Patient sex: M
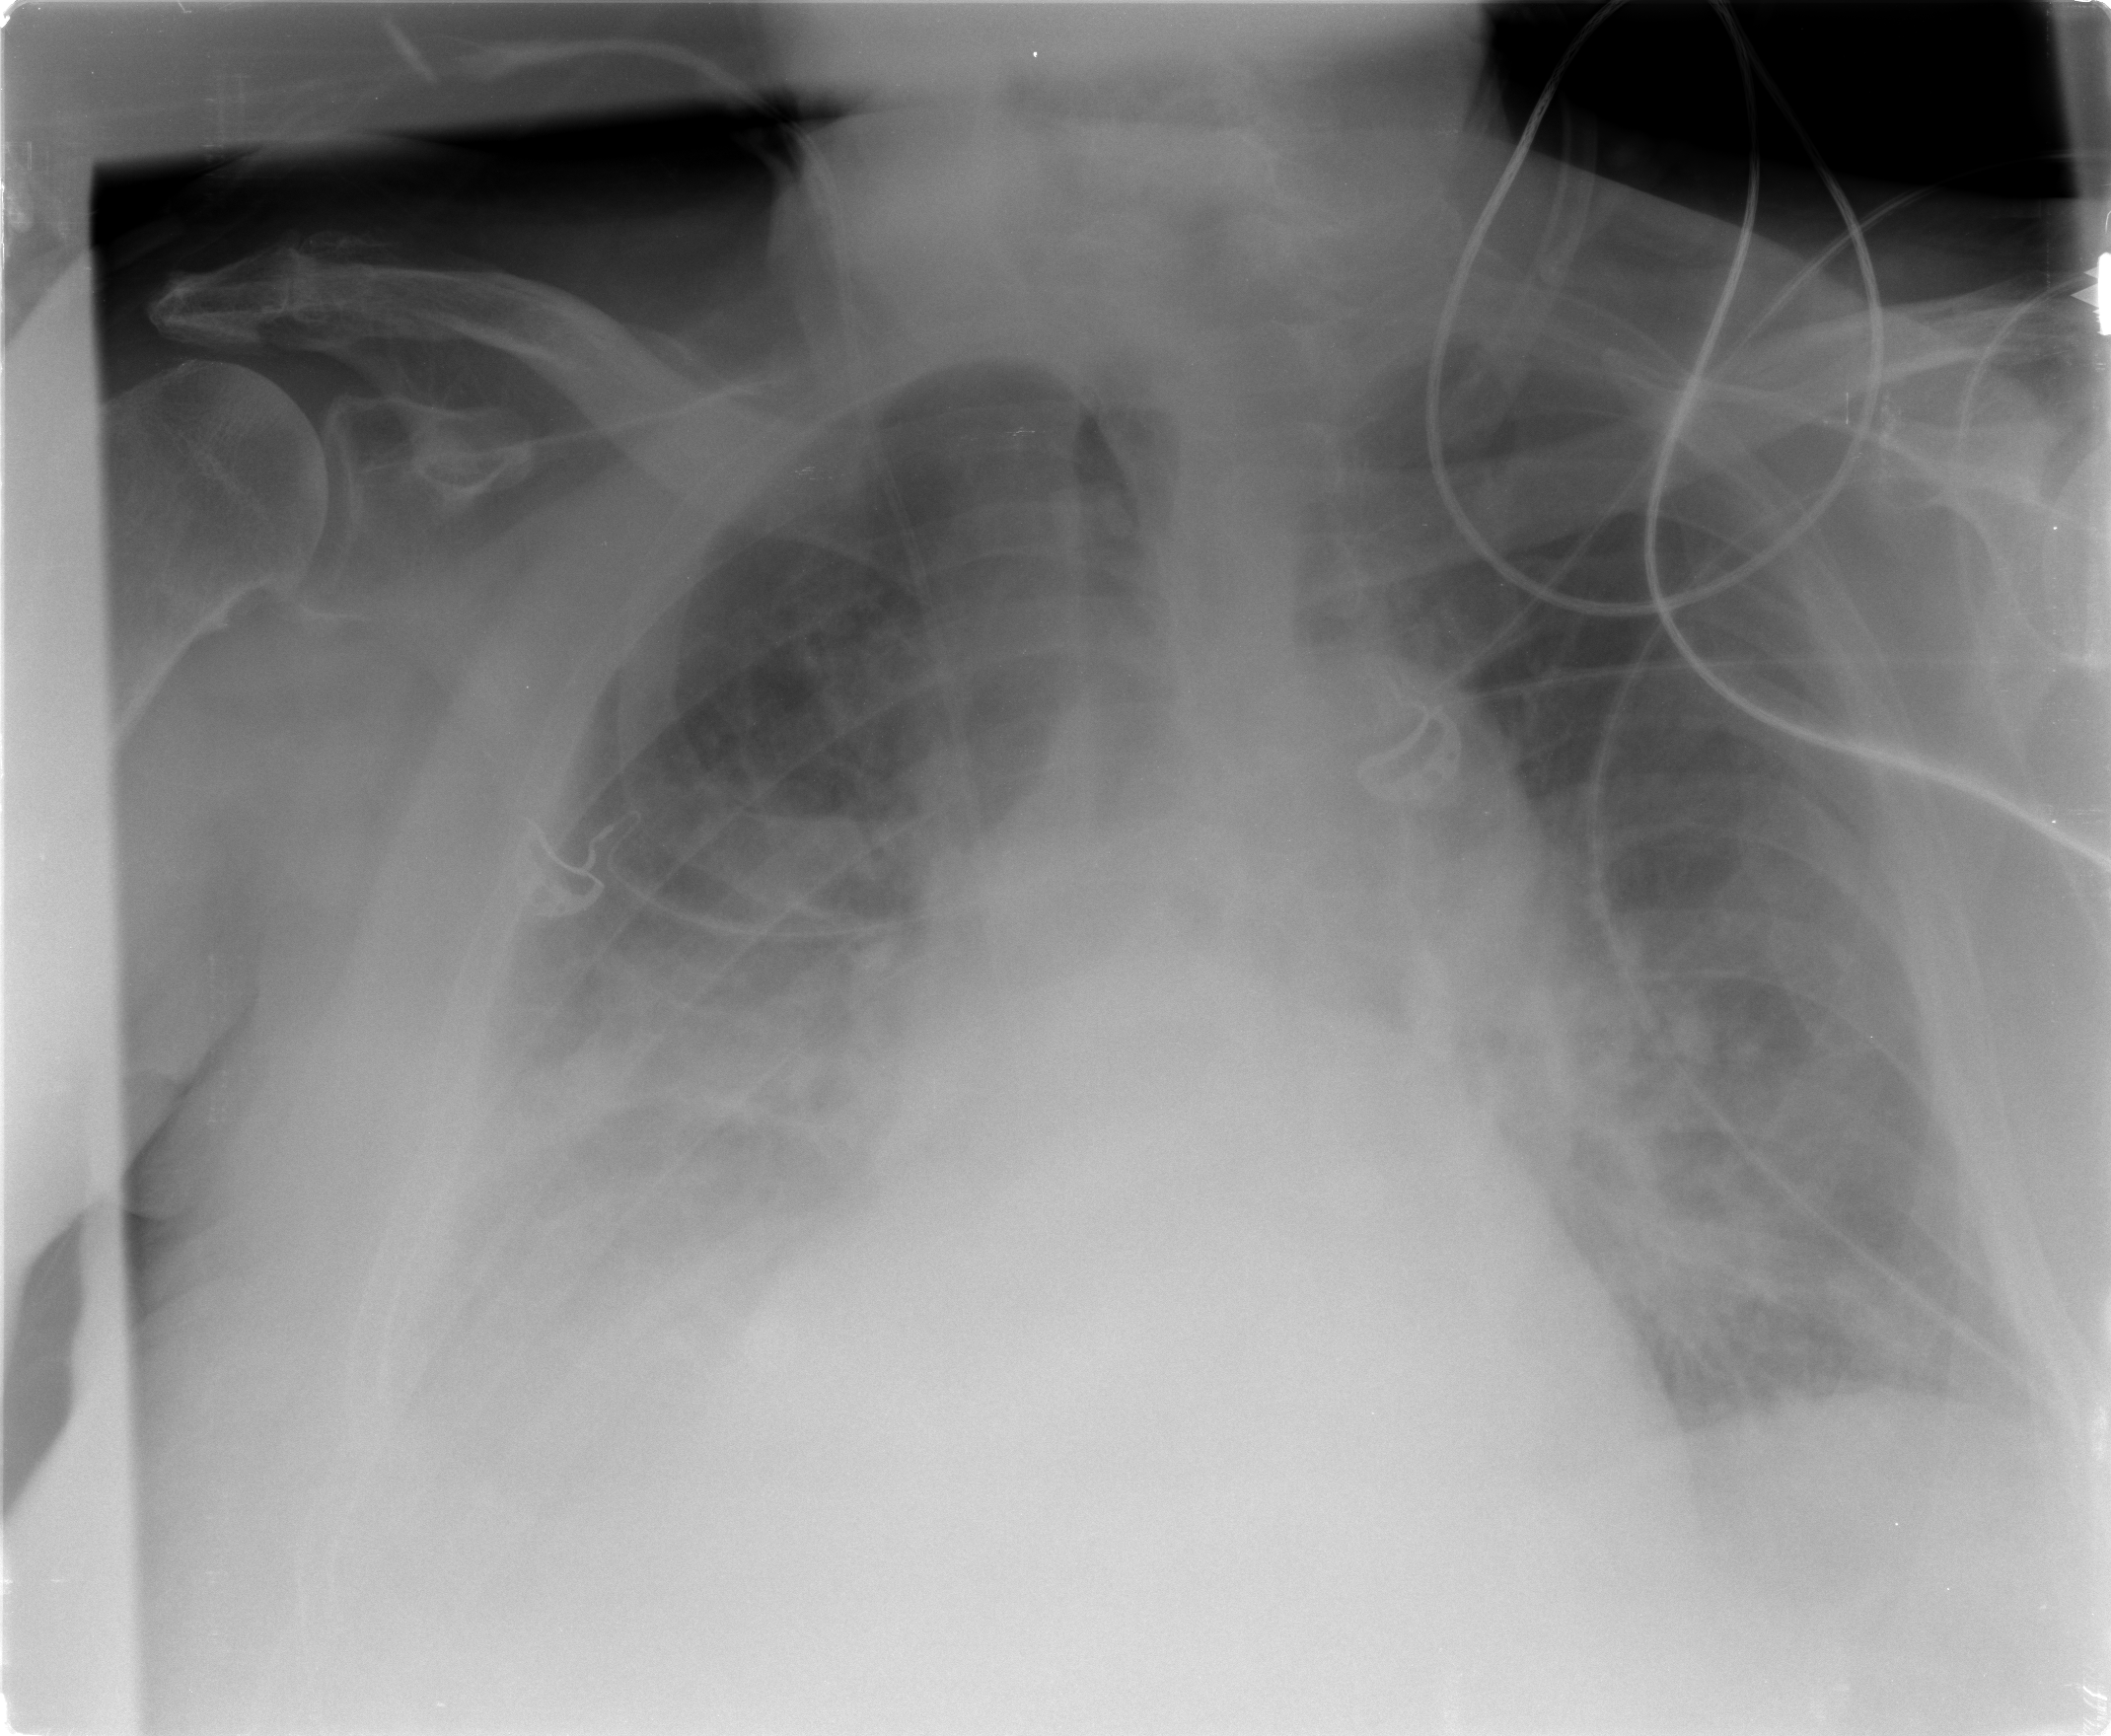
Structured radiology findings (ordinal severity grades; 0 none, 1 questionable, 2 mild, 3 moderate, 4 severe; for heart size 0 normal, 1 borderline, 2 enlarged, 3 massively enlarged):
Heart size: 2
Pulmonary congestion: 2
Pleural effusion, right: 3
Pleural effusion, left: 2
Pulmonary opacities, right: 0
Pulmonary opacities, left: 0
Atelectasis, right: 2
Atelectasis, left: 2